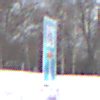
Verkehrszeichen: SackgasseRadverkehrDurchlaessig
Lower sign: HinweisGeaenderteVorfahrtVerkehrsfuehrungVerkehrsregelung3
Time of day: MorningAfternoon
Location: Outdoor (Nature)
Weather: PartlyCloudy
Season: Winter
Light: Natural